Question: I'm trying to get the lowest '_id' from my fts table with this query:
'''
SELECT MIN(_id) FROM fts WHERE tbl_no=2 AND parent_id=6
'''
The result I'm getting is . However the smallest '_id' is and it fits the selection arguments.
If I instead use
'''
SELECT _id FROM fts WHERE tbl_no=2 AND parent_id=6
'''
and select the 1st row, I get the correct result: .
Does have something to do with the table being virtual (FTS)? I recently transfered from multiple tables to a single FTS and am experiencing this.
Am I guaranteed to get the results I want with the 2nd query, considering the table never updated and it's sorted by default.
: I am running this on Android (tried 'rawQuery' and 'query'). I have the table in front of me and I know it's correct:

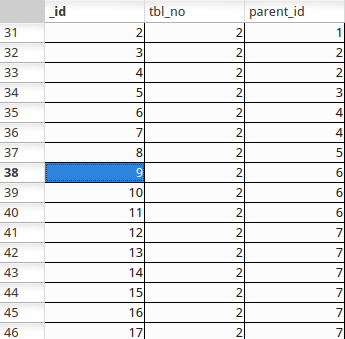
Answer: Is '_id' a numeric or a string?
With string comparison, '10' < '9'.
Try:
'''
SELECT MIN(CAST(_id AS UNSIGNED)) FROM fts WHERE tbl_no=2 AND parent_id=6
'''
To check. I would not use this in production however as it won't be able to use an index.